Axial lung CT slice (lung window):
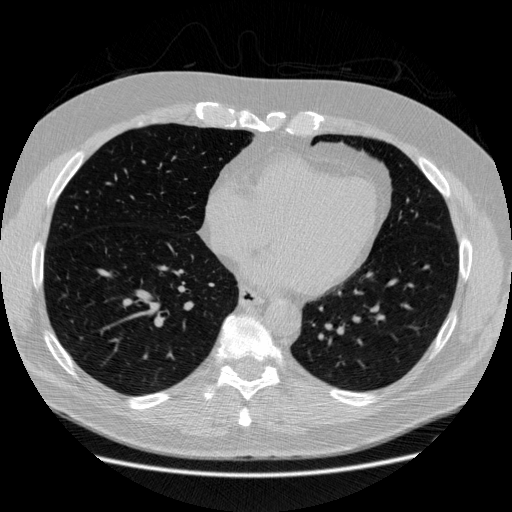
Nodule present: no